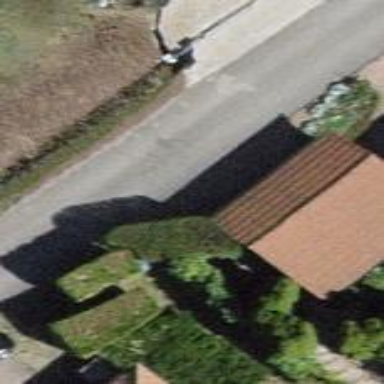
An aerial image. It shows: Garage building.